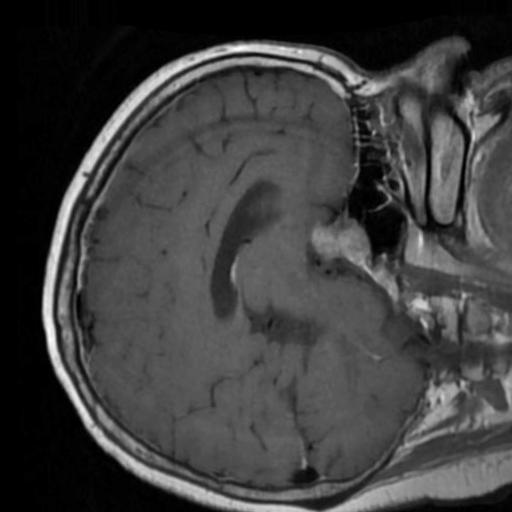
Label: brain_tumor